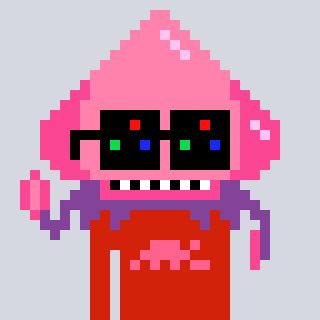
a pixel art character with square black sunglasses, a squid-shaped head and a red-colored body on a cool background